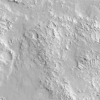
Atmospheric dust classification: not_dusty